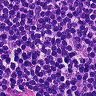
Metastatic tissue present: no